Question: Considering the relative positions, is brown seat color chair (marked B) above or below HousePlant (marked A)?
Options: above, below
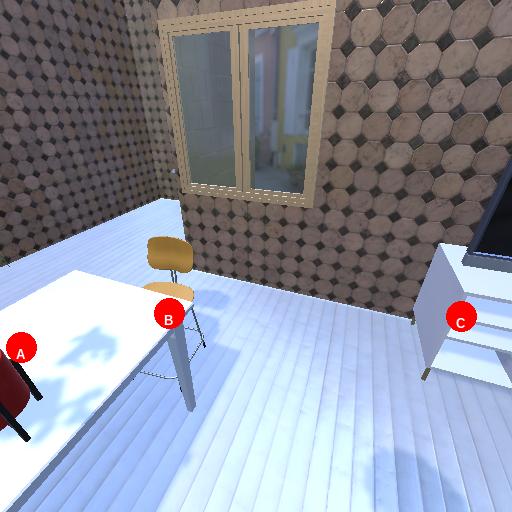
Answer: above